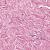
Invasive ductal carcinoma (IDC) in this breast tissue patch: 0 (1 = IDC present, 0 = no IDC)